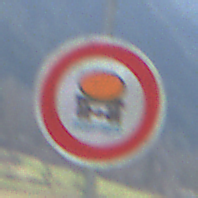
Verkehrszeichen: VerbotFahrzeugeWassergefaehrdenderLadung
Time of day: MorningAfternoon
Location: Outdoor (Nature)
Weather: PartlyCloudy
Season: NotSpecified
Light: Natural